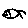
Label: fish